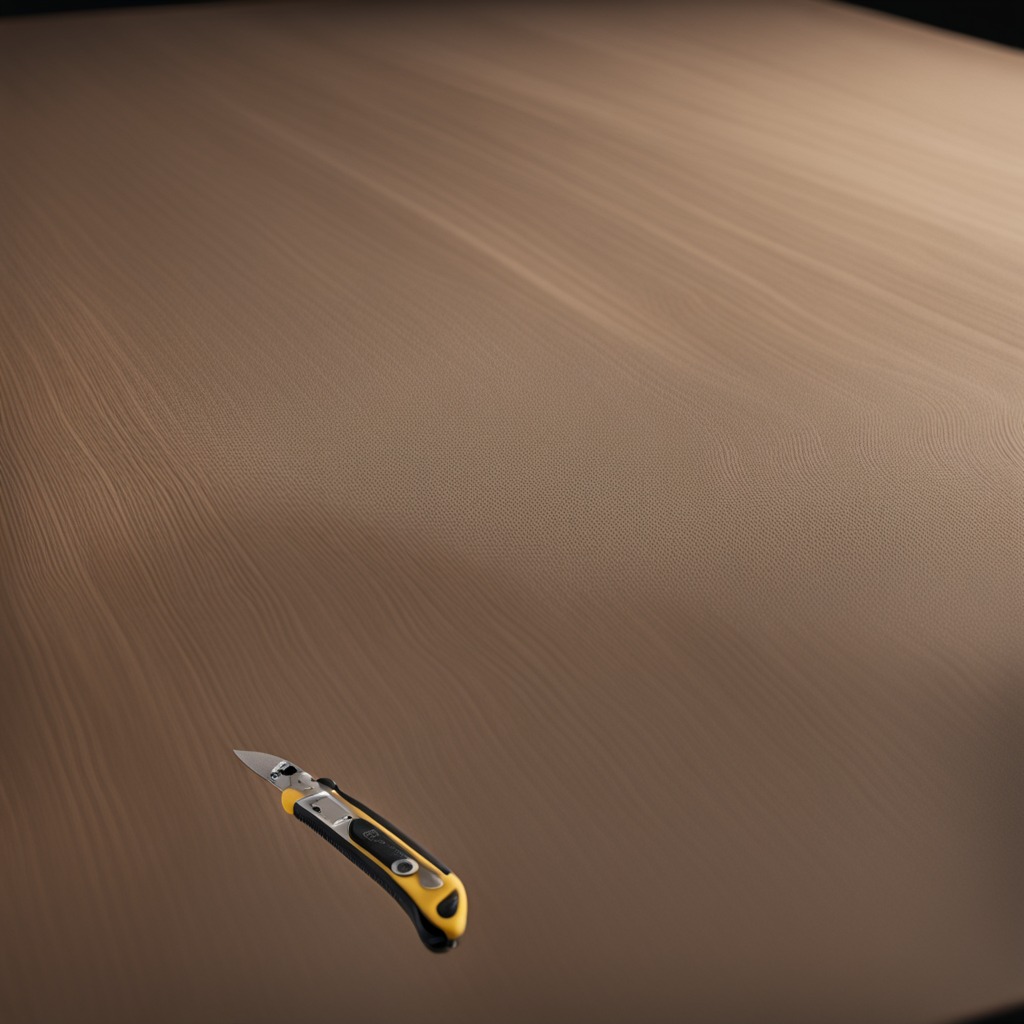
A utility knife lies on the wooden table.